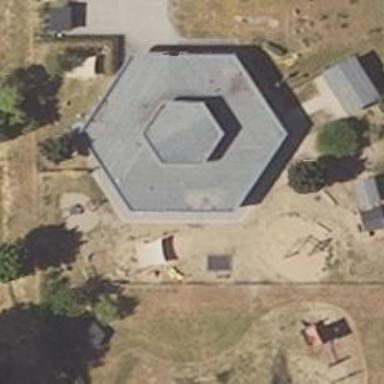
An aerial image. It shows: Kindergarten building with gray roof.